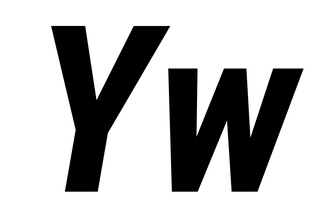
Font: Roboto-Italic_Condensed_Bold_Italic